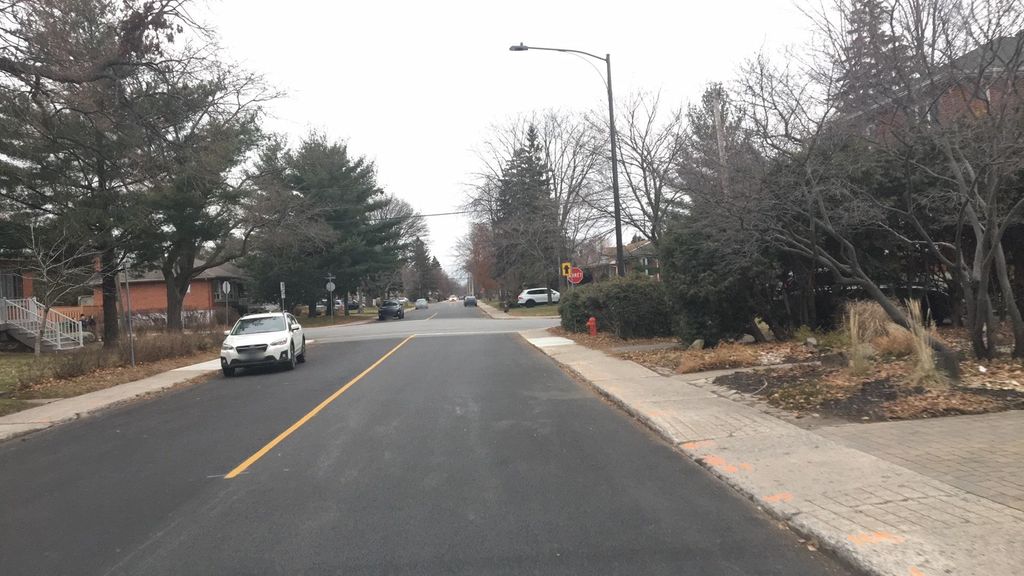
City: montreal